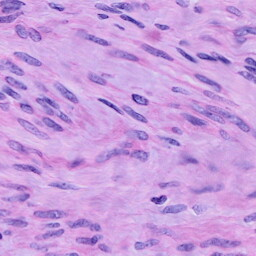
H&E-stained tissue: Cervix